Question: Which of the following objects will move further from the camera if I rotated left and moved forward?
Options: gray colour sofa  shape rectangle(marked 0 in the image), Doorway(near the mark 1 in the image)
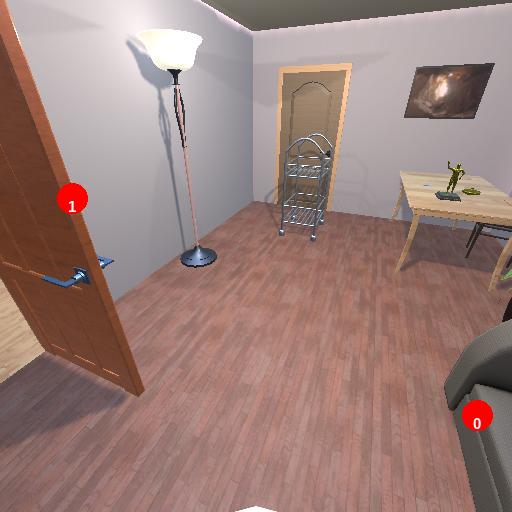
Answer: gray colour sofa  shape rectangle(marked 0 in the image)